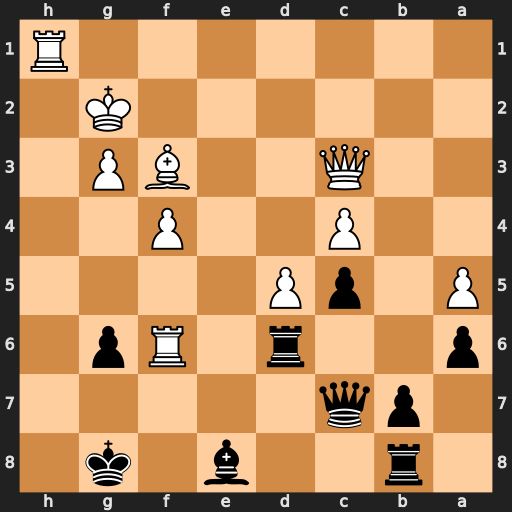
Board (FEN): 1r2b1k1/1pq5/p2r1Rp1/P1pP4/2P2P2/2Q2BP1/6K1/7R
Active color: b
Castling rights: -
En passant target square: -
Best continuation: Qg7 Rf8+ Kxf8